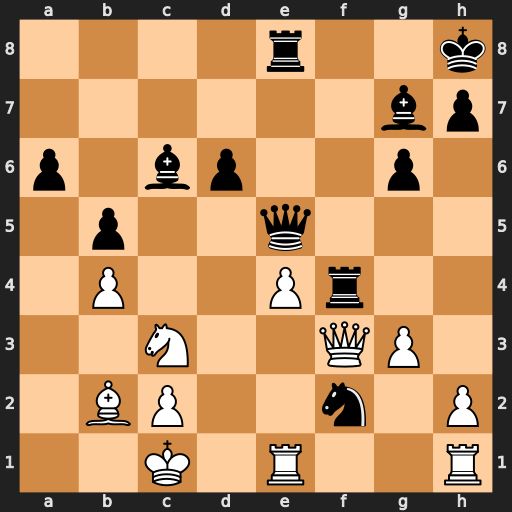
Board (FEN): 4r2k/6bp/p1bp2p1/1p2q3/1P2Pr2/2N2QP1/1BP2n1P/2K1R2R
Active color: w
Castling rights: -
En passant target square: -
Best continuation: gxf4 Qd4 Nd1